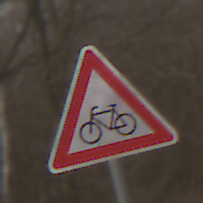
Verkehrszeichen: RadverkehrRechts
Umgebung: Outdoor, Nature
Tageszeit: MorningAfternoon
Wetter: PartlyCloudy
Licht: Natural
Jahreszeit: Winter
Kontrast: MediumContrast